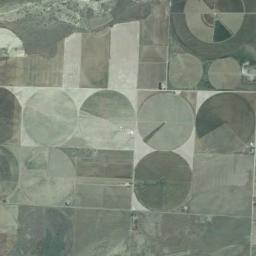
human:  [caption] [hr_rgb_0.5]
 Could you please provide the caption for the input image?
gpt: Circular fields vary in size .

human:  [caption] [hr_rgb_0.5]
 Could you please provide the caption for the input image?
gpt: Several light green, Khaki and tan mixed circular farmland of various sizes .

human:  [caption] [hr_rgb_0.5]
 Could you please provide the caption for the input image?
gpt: Several circular farmlands with different colors are surrounded by some rectangular farmlands .

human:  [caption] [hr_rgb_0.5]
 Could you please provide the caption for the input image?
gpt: There are some green circle farmland and square farmland .

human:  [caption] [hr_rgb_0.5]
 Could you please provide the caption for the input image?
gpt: There are some circular farmlands arranged neatly .